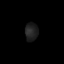
Tissue: skin
Cell type: Fibroblasts
Senescence score: 0.6872
Nuclear area (px): 228
Mean DAPI intensity: 33.079